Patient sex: F
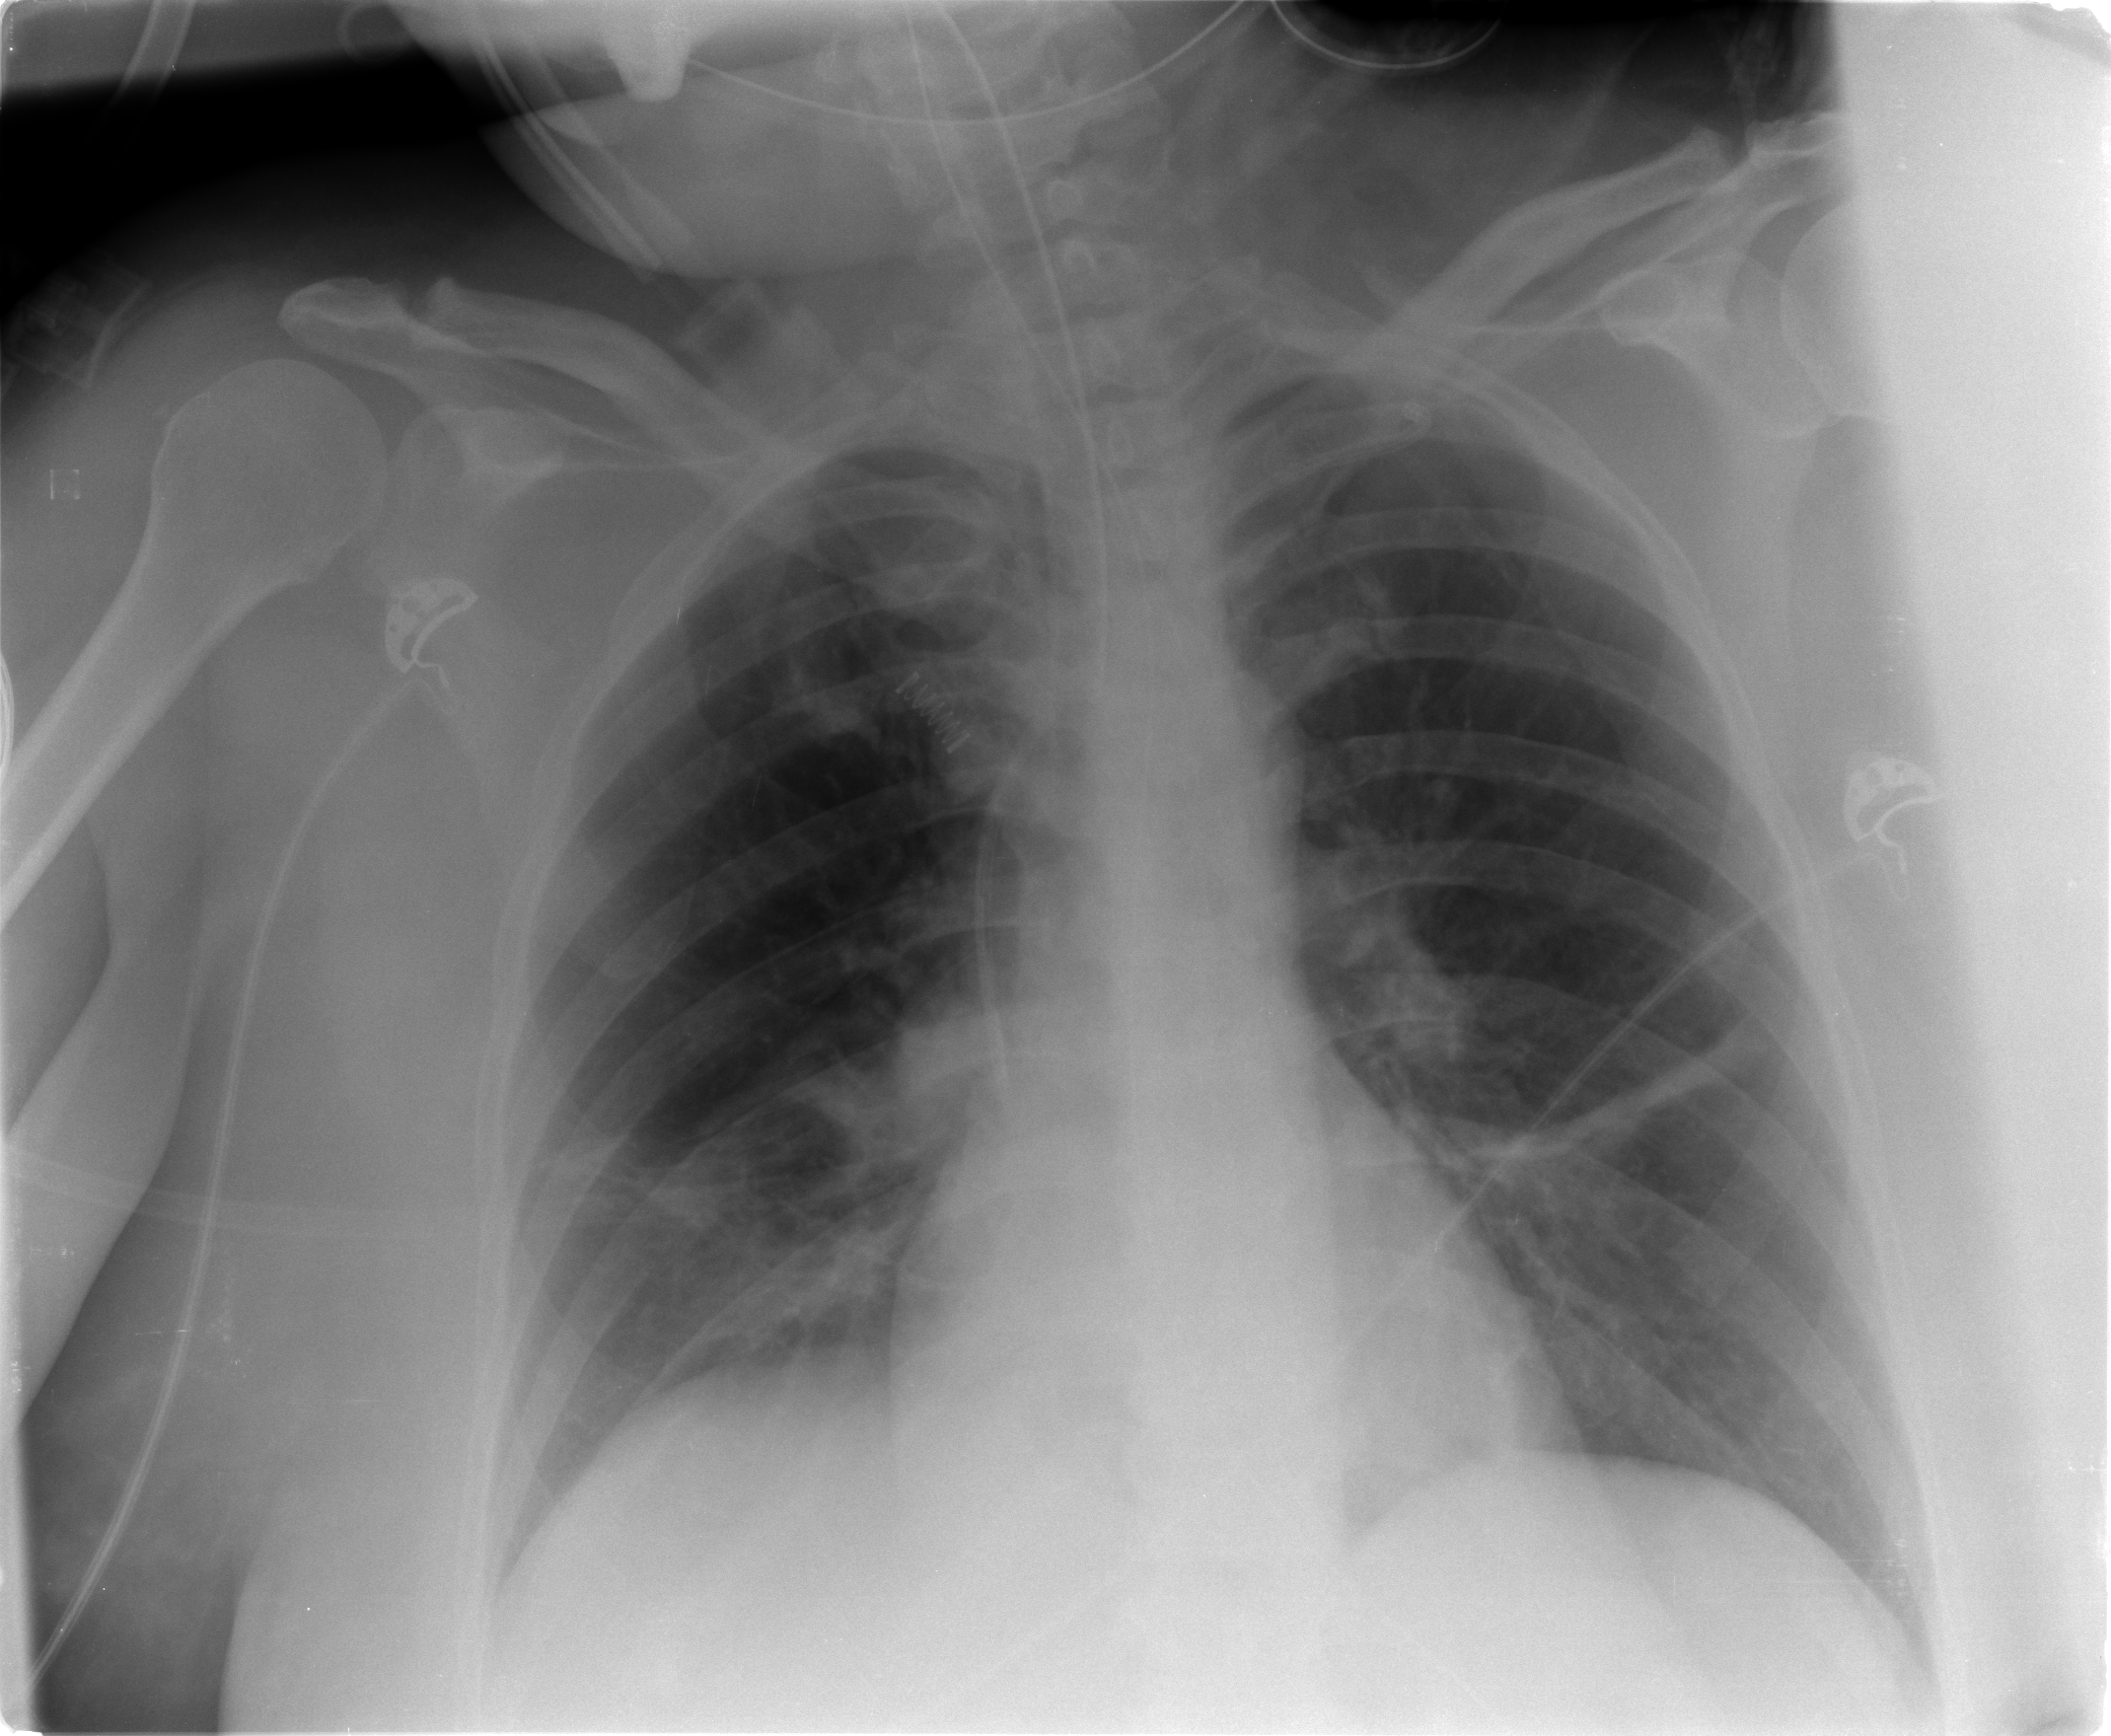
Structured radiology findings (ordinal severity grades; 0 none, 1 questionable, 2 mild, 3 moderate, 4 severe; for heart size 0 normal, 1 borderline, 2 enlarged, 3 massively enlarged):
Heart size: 0
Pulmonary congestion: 0
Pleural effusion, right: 0
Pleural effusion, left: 0
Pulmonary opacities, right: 0
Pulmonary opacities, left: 0
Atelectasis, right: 1
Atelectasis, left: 2